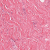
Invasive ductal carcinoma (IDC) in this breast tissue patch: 0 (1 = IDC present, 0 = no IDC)